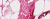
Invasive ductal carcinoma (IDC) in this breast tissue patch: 0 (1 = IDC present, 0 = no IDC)